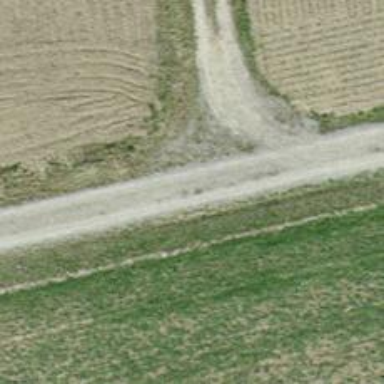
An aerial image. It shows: Track with grade2 pebblestone surface.